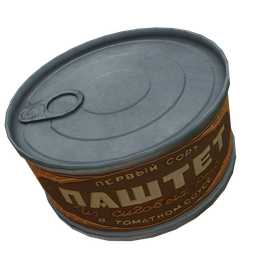
Label: tools